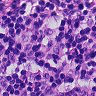
Metastatic tissue present: no